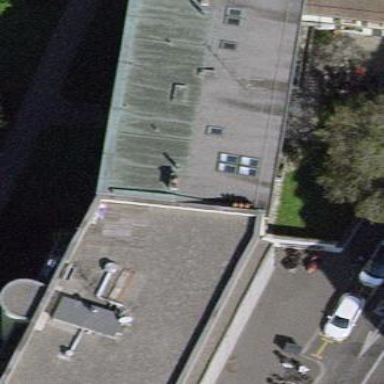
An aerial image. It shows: Detached building with hipped roof shape.